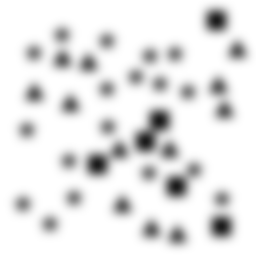
Squares: 6
Triangles: 12
Stars: 18
Total shapes: 36